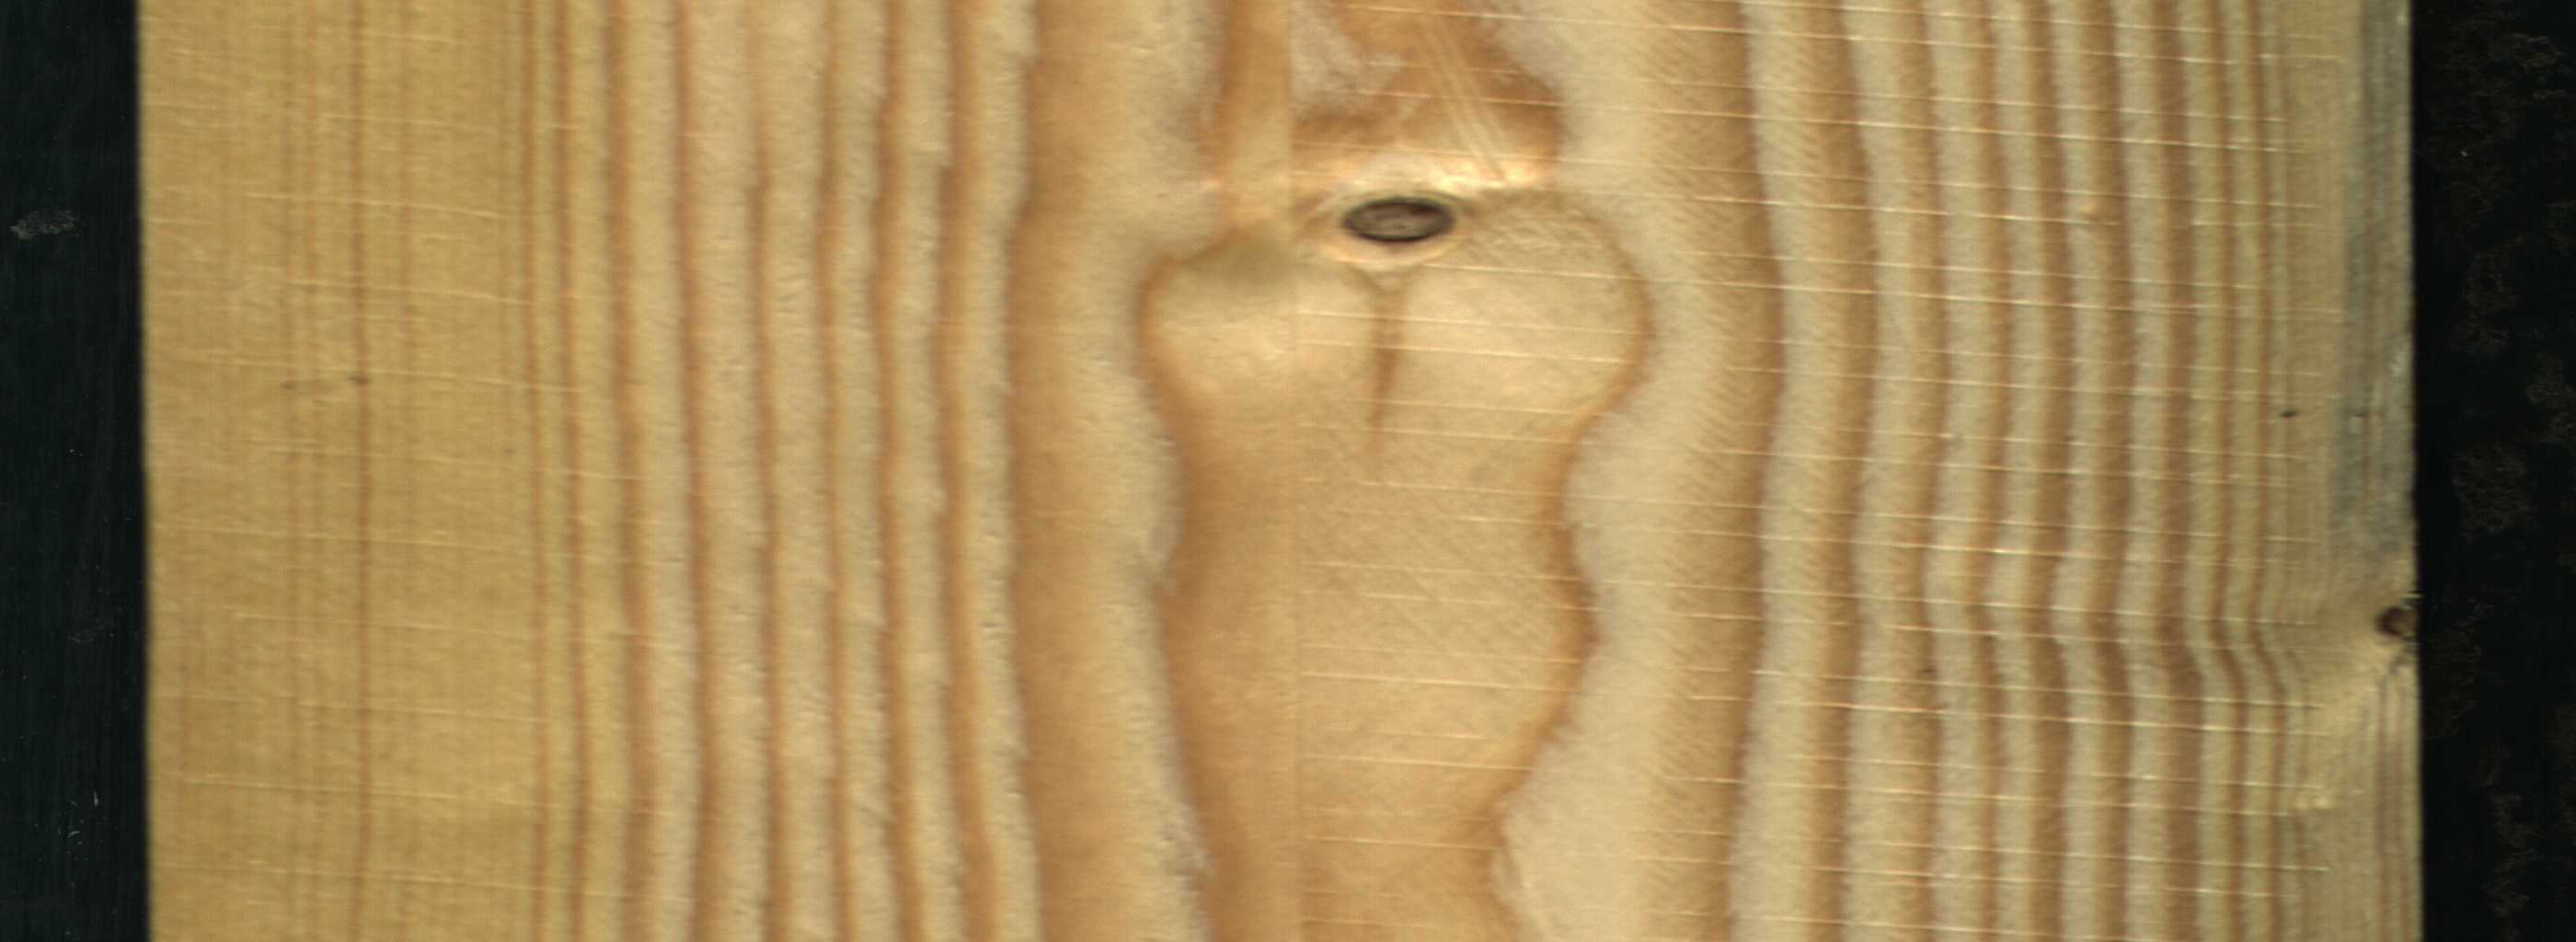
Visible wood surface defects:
Dead_Knot
Dead_Knot